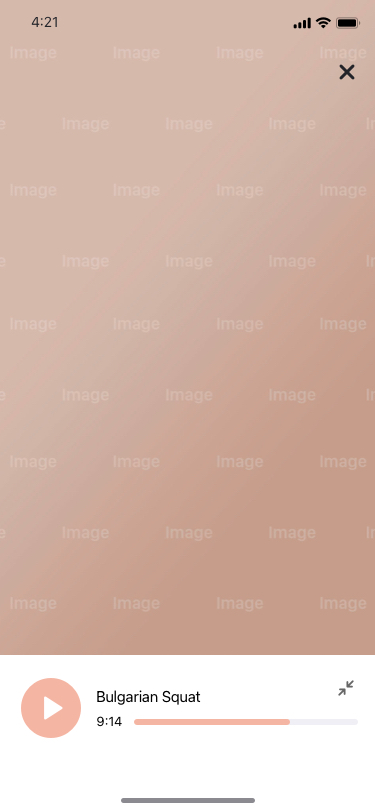
Text in this UI design:
9:14
Bulgarian Squat